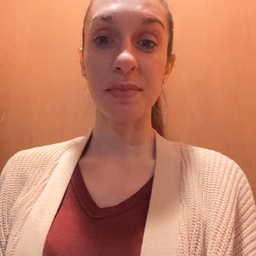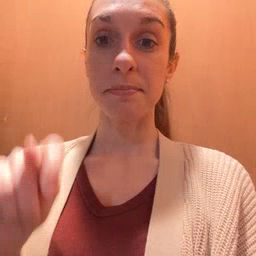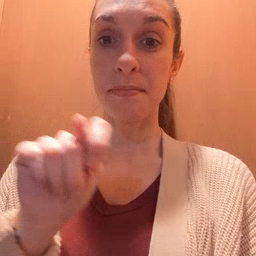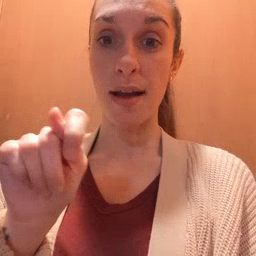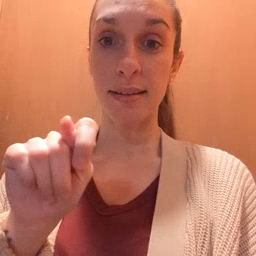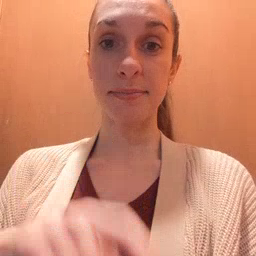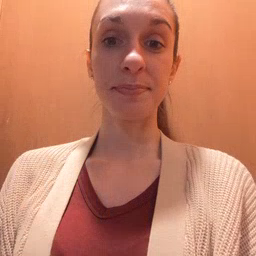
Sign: potty